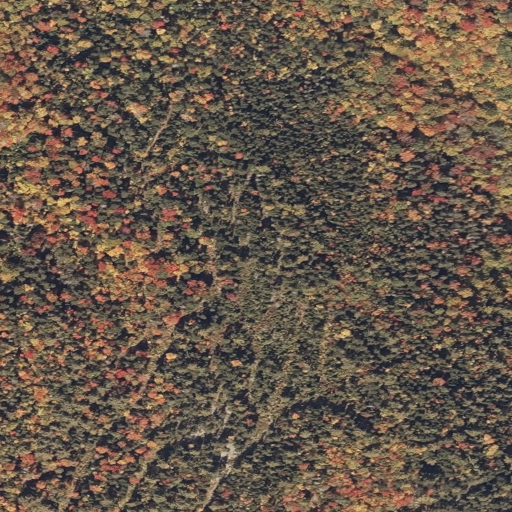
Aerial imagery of mountain in Maine named Pebley Mountain containing evergreen forest, deciduous forest, and mixed forest